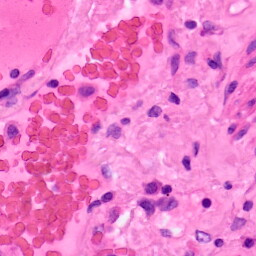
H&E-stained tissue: Lung